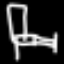
Label: chair